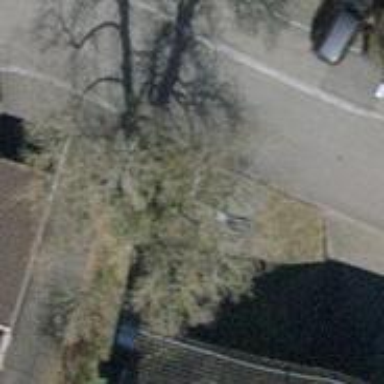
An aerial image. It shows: Urban tree adding natural touch to the cityscape.